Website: lowes
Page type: billing-address
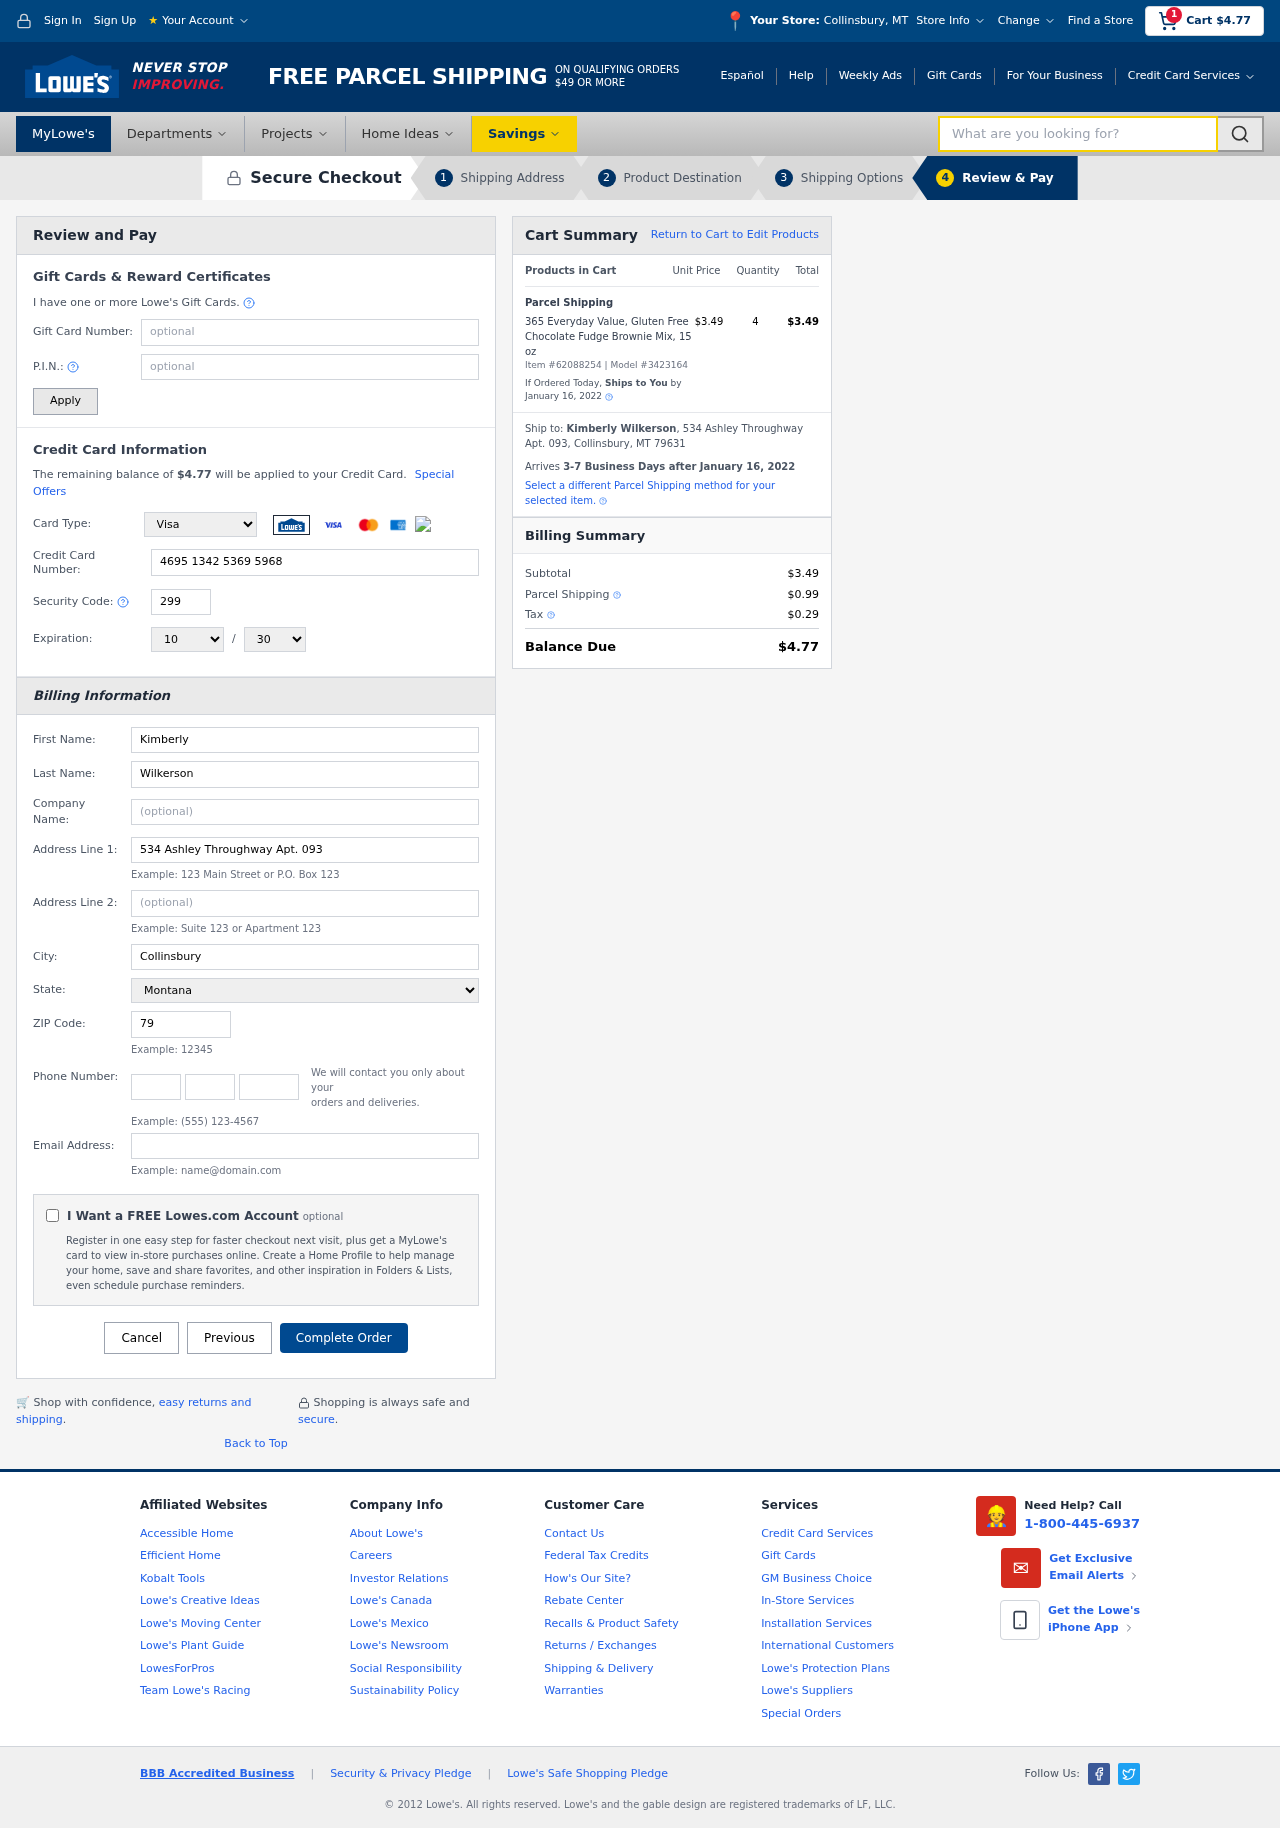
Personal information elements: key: PII_CARD_CVV
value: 299
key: PII_CARD_EXPIRY_MONTH
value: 10
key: PII_CARD_EXPIRY_YEAR
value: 30
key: PII_CARD_NUMBER
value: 4695 1342 5369 5968
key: PII_CARD_TYPE
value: Visa
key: PII_CITY
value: Collinsbury
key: PII_CITY_STATE
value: Collinsbury, MT
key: PII_EMAIL
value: kwilkerson@yahoo.com
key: PII_FIRSTNAME
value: Kimberly
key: PII_FULLNAME
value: Kimberly Wilkerson
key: PII_LASTNAME
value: Wilkerson
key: PII_PHONE_AREA
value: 339
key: PII_PHONE_PREFIX
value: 743
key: PII_PHONE_SUFFIX
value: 9813
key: PII_POSTCODE
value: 79631
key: PII_STATE
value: Montana
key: PII_STREET
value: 534 Ashley Throughway Apt. 093
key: PII_CITY_STATE_ZIP
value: Collinsbury, MT 79631
Product elements: key: PRODUCT1_NAME
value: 365 Everyday Value, Gluten Free Chocolate Fudge Brownie Mix, 15 oz
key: PRODUCT1_PRICE
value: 3.49
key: PRODUCT1_QUANTITY
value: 4
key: PRODUCT_ITEM_NUMBER
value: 62088254
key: PRODUCT_MODEL_NUMBER
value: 3423164
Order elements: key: ORDER_SUBTOTAL
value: $4.77
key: ORDER_TOTAL
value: $4.77
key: ORDER_SHIPPING_DATE
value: January 16, 2022
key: ORDER_SUBTOTAL
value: $3.49
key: ORDER_DELIVERY_DATE
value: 3-7 Business Days after January 16, 2022
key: ORDER_SHIPPING_DATE2
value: January 16, 2022
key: ORDER_SUBTOTAL2
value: $3.49
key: ORDER_SHIPPING_COST
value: $0.99
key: ORDER_TAX
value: $0.29
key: ORDER_TOTAL2
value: $4.77
Search elements: key: HEADER_SEARCH
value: What are you looking for?